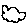
Label: cloud